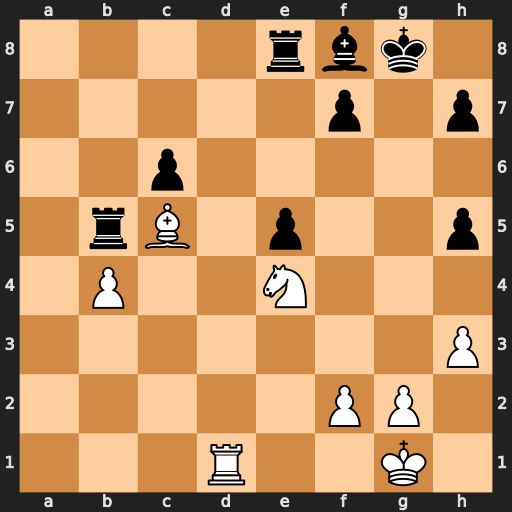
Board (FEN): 4rbk1/5p1p/2p5/1rB1p2p/1P2N3/7P/5PP1/3R2K1
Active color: w
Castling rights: -
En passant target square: -
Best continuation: Nf6+ Kh8 Nxe8 Bxc5 bxc5